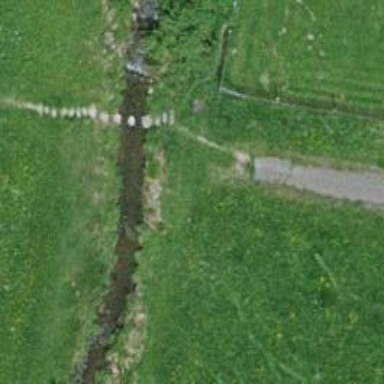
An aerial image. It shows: Path on bridge paved with paving stones.